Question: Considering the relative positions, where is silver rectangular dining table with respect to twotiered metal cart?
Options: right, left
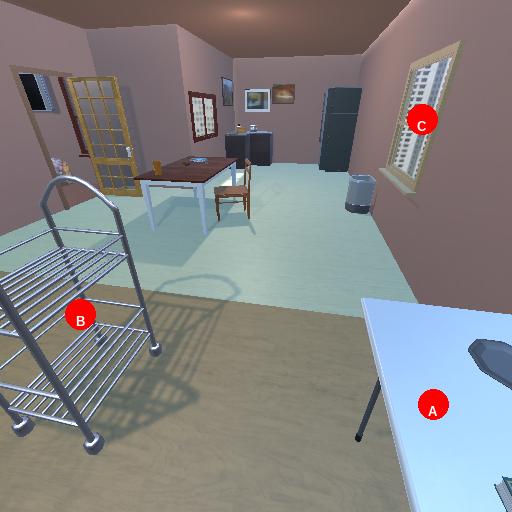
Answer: right